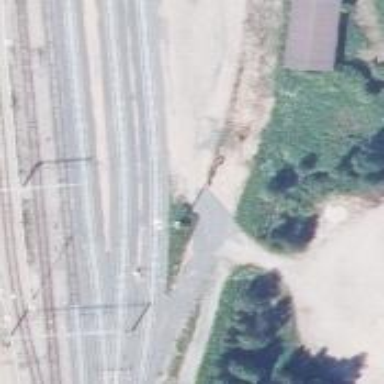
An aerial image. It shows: Level crossing with saltire markings.